Question:
I think the two states shown in the image are self-explanatory. The red lines have the same height, the blue bars have the same dimensions.
How can I achieve this layout? My attempt so far (may be used for testing): <URL>
The doctype is '<!DOCTYPE html PUBLIC "-//W3C//DTD XHTML 1.0 Transitional//EN" "http://www.w3.org/TR/xhtml1/DTD/xhtml1-transitional.dtd">' but could be changed to '<!DOCTYPE html>'.
is, that I see no way to keep the red line the same height when the content gets bigger while still having when the content is small enough.
are only, that I do not want to use anything that is supported by less than 90% of the users. For example 'box-sizing' luckily is <URL>.
EDIT: I need a 'box-shadow' on the black area, so overlays will not solve the problem. But besides this, Nulen made a working example (<URL> of how it shall behave.
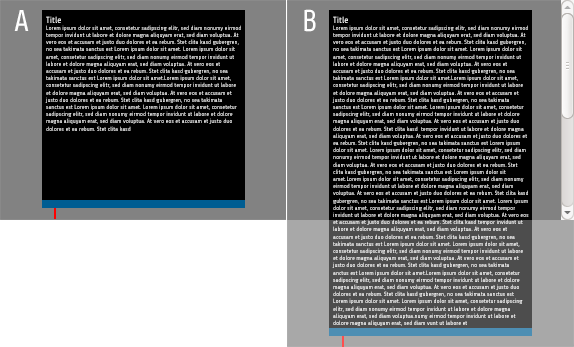
Answer: You can do it dirty way with black divs as black margins with content like this:
'''
#content {
min-height: 100%;
background: grey;
color: white;
width: 500px;
margin: 0 auto;
padding: 20px 0 70px 0;
box-sizing: border-box;
}
'''
<URL>
modify height of #inside div to test for different content.
EDIT: done with 'calc()':
<URL>
EDIT: done with 'overflow: auto;':
<URL>
(note: this does not work entirely for my IE11) //nulen